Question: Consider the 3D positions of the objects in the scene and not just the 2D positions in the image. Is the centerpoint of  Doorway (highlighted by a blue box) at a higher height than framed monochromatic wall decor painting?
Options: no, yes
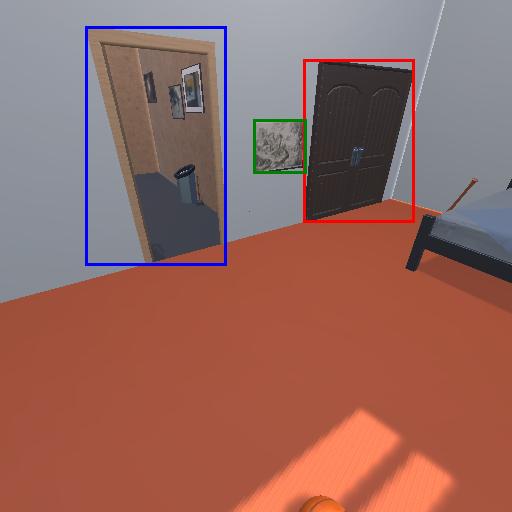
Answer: no